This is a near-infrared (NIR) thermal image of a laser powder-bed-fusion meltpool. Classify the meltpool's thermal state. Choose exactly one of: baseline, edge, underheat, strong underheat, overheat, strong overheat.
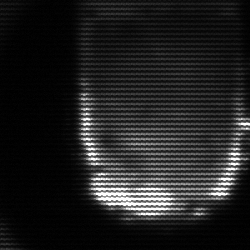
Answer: baseline